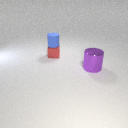
large purple metal cylinder to the right of small red metal cube